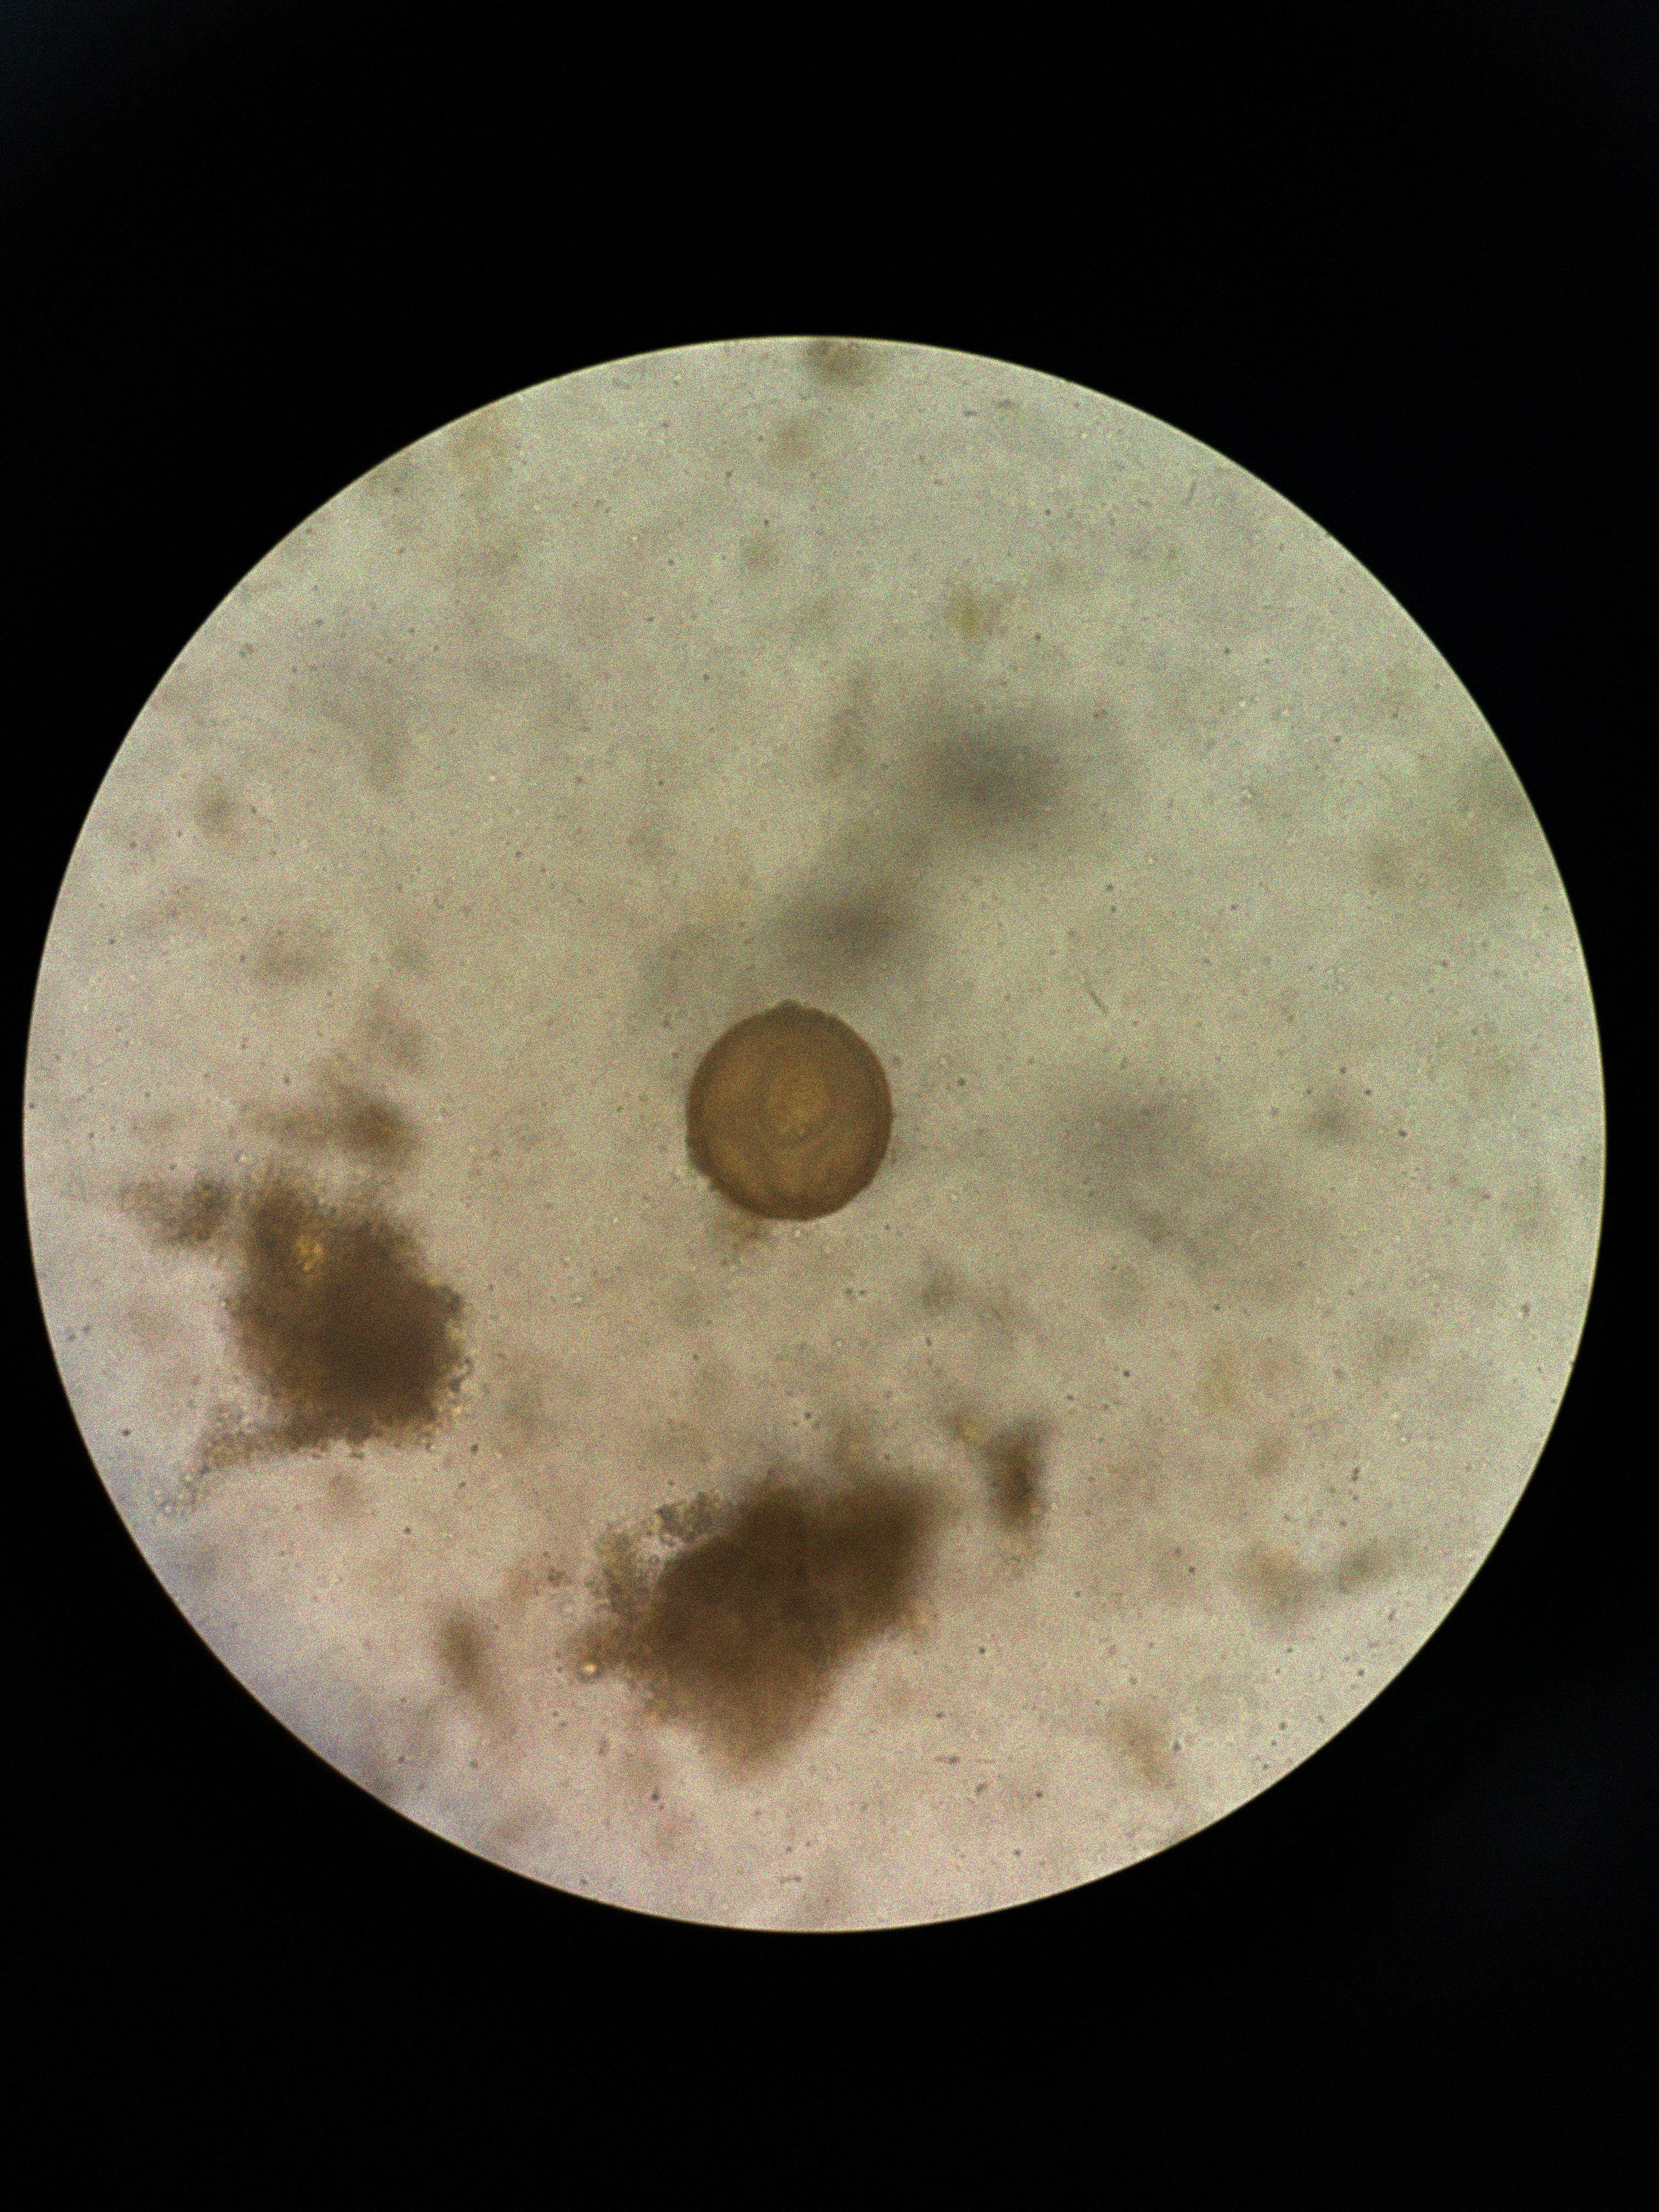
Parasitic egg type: Hymenolepis diminuta